Question: I am having hard time in learning constraints & auto-layout in iOS.I have used any-width & any height.I have a storyboard scene on which i am adding a button & has given it some height & width.When i add horizontal center constraint then i get error for adding missing constrains. Xcode force me to reduce the width of button up-to 26 pixels & also set it's x & y position.Can somebody tell why Xcode asking me to reduce width & also changing original x & y.
Thanks in advance.
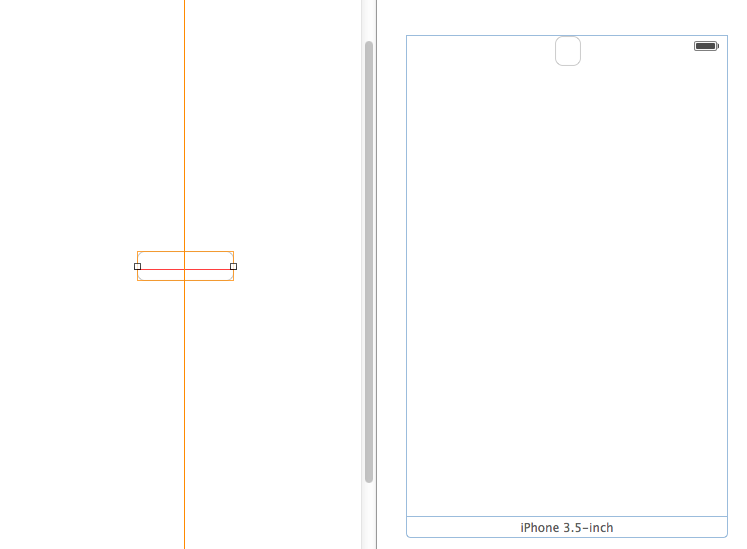
Answer: ok check out the image and constraints here...

you need to give width and height constraints too....also need to give x and y position of button. so that screen knows the alignment from where to start drawing the button with how much width and height